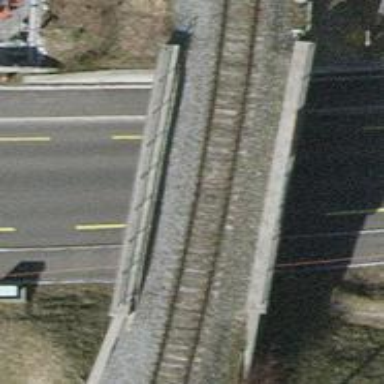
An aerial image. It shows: Preserved railway bridge with one track. The railway is electrified with contact line.